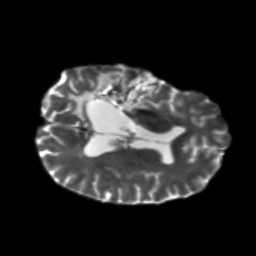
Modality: T2w
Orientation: axial
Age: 49
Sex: male
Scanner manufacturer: siemens
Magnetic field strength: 3 T
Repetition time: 5.25 s
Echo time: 0.08 s